Question: In my 'Stacks' schema i have a 'dimensions' property defined as such:
'''
dimensions: {
type: [String],
autoform: {
options: function() {
return Dimensions.find().map(function(d) {
return { label: d.name, value: d._id };
});
}
}
}
'''
This works really well, and using Mongol I'm able to see that an attempt to insert data through the form worked well (in this case I chose two dimensions to insert)
<URL>
However what I really what is data that stores the actual dimension object rather than it's key. Something like this:
[
To try to achieve this I changed 'type:[String]' to 'type:[DimensionSchema]' and 'value: d._id' to 'value: d'. The thinking here that I'm telling the form that I am expecting an object and am now returning the object itself.
However when I run this I get the following error in my console.
> Meteor does not currently support objects other than ObjectID as ids
Poking around a little bit and changing 'type:[DimensionSchema]' to 'type: DimensionSchema' I see some new errors in the console (presumably they get buried when the 'type' is an array
<URL>
So it appears that autoform is trying to take the value I want stored in the database and trying to use that as an id. Any thoughts on the best way to do this?.
For reference here is my 'DimensionSchema'
'''
export const DimensionSchema = new SimpleSchema({
name: {
type: String,
label: "Name"
},
value: {
type: Number,
decimal: true,
label: "Value",
min: 0
},
tol: {
type: Number,
decimal: true,
label: "Tolerance"
},
author: {
type: String,
label: "Author",
autoValue: function() {
return this.userId
},
autoform: {
type: "hidden"
}
},
createdAt: {
type: Date,
label: "Created At",
autoValue: function() {
return new Date()
},
autoform: {
type: "hidden"
}
}
})
'''
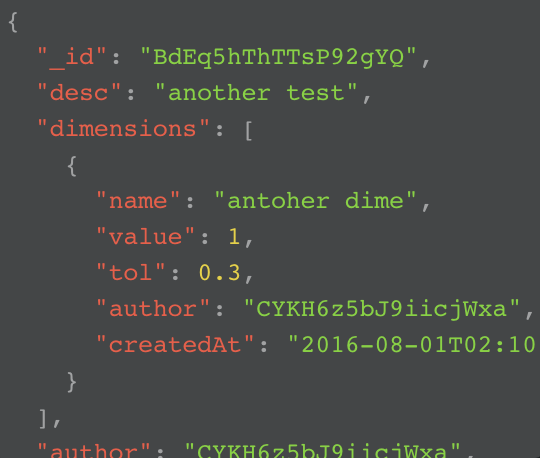
Answer: According to my experience and aldeed himself in <URL>, autoform is not very friendly to fields that are arrays of objects.
I would generally advise against embedding this data in such a way. It makes the data more difficult to maintain in case a 'dimension' document is modified in the future.
# alternatives
- <URL>-
# if you insist on using AutoForm
While it may be possible to <URL>, I would not recommend it. It would require you to create a template and modify the data in its 'valueOut' method and it would not be very easy to generate edit forms.
Since this is a specific use case, I believe that the best approach is to use a slightly and handle the data in a .
Define a schema with an array of strings:
'''
export const StacksSchemaSubset = new SimpleSchema({
desc: {
type: String
},
...
dimensions: {
type: [String],
autoform: {
options: function() {
return Dimensions.find().map(function(d) {
return { label: d.name, value: d._id };
});
}
}
}
});
'''
Then, render a quickForm, specifying a schema and a method:
'''
<template name="StacksForm">
{{> quickForm
schema=reducedSchema
id="createStack"
type="method"
meteormethod="createStack"
omitFields="createdAt"
}}
</template>
'''
And define the appropriate helper to deliver the schema:
'''
Template.StacksForm.helpers({
reducedSchema() {
return StacksSchemaSubset;
}
});
'''
And on the server, define the method and mutate the 'data' before inserting.
'''
Meteor.methods({
createStack(data) {
// validate data
const dims = Dimensions.find({_id: {$in: data.dimensions}}).fetch(); // specify fields if needed
data.dimensions = dims;
Stacks.insert(data);
}
});
'''